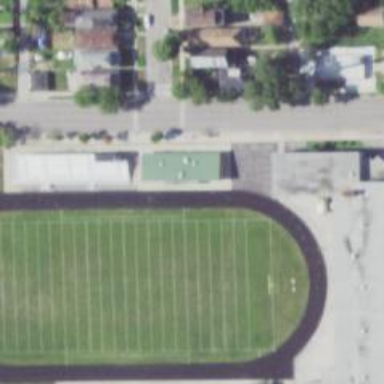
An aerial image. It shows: American football pitch for leisure and sport activities.